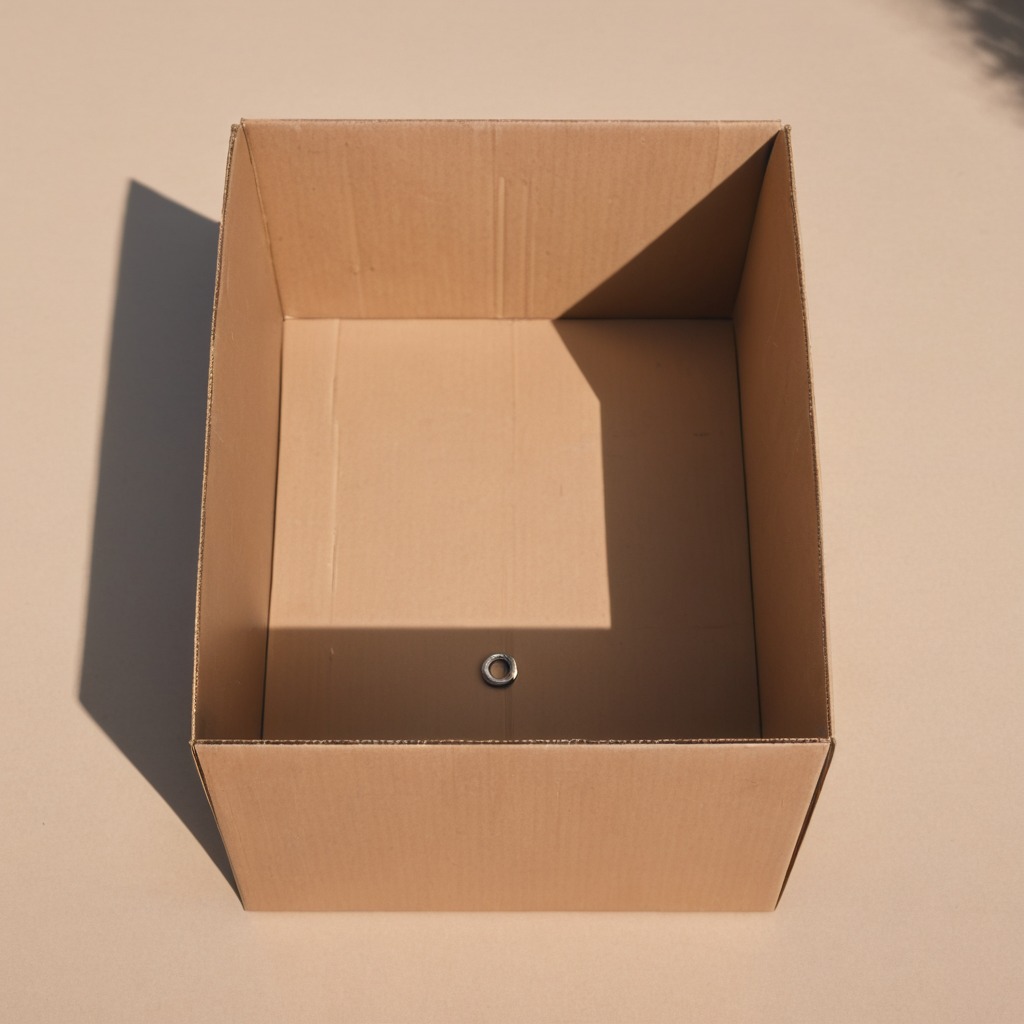
A flat metal washer is lying on a clean dry cardboard box surface in an outdoor workshop during daytime bright natural light soft shadows slightly creased but